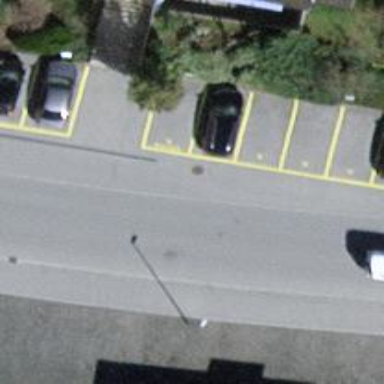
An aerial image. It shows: Unclassified road with asphalt surface. There is perpendicular parking on the left lane.